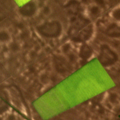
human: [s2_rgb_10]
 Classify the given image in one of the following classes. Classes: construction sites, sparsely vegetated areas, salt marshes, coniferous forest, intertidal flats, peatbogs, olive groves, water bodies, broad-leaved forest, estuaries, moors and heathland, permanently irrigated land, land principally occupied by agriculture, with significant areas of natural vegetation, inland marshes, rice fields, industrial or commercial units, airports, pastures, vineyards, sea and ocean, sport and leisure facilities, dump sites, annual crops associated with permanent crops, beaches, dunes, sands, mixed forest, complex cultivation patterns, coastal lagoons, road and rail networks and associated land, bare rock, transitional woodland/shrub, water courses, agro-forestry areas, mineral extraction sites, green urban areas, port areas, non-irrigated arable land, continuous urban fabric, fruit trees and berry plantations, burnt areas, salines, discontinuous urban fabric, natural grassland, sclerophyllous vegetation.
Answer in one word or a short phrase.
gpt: non-irrigated arable land